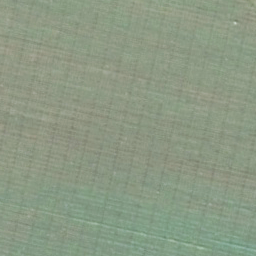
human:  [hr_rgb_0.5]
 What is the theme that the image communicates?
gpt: farmland